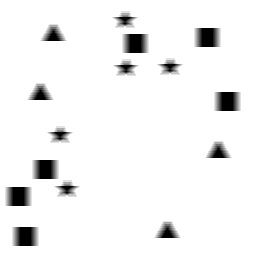
Squares: 6
Triangles: 4
Stars: 5
Total shapes: 15